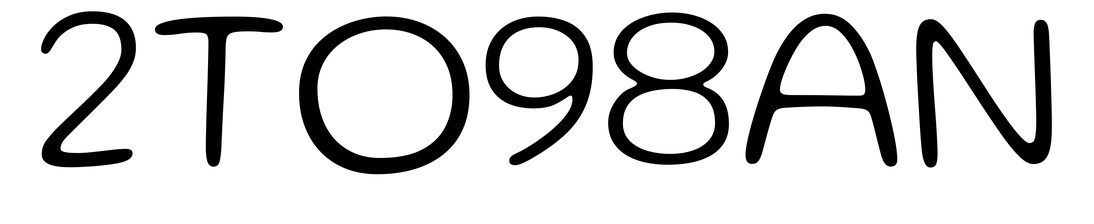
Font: Gluten_ExtraLight